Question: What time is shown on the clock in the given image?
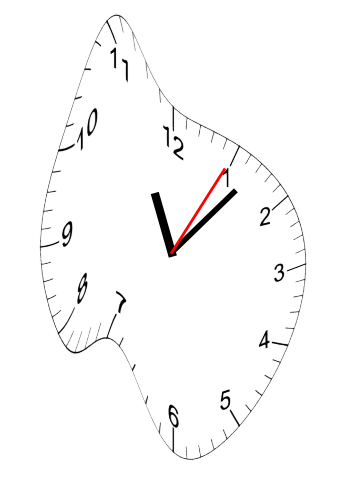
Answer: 11:07:05